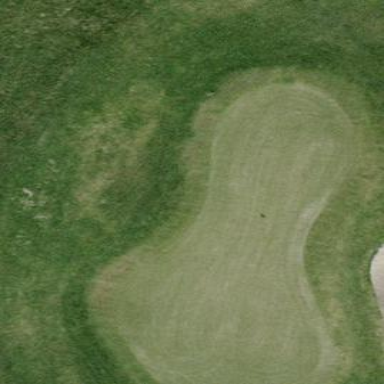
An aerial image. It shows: Picturesque green golfing area with grass land use.